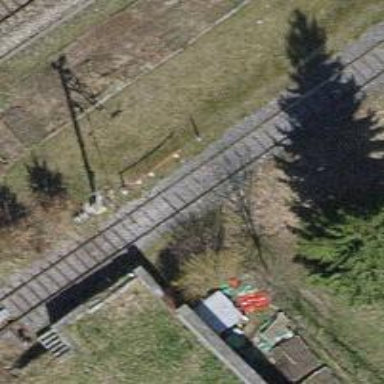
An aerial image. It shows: Catenary mast for power lines.